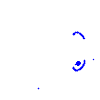
Particle: electron